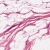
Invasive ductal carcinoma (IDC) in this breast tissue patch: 0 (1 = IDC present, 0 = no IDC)